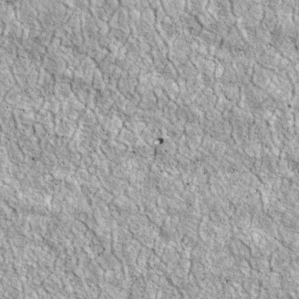
Label: non_frost